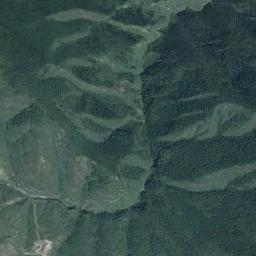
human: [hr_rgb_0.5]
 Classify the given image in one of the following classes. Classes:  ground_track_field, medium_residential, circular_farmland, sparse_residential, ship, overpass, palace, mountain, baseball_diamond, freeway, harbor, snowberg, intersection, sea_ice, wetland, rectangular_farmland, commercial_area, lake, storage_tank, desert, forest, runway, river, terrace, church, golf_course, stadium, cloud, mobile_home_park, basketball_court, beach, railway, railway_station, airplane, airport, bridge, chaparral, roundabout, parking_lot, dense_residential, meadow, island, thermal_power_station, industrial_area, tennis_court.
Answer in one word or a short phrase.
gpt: mountain